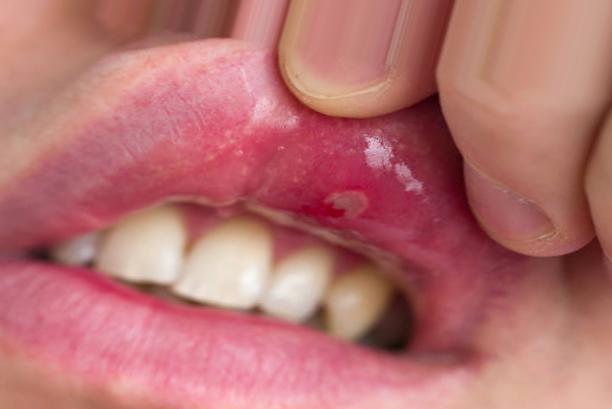
Condition: Mouth Ulcer